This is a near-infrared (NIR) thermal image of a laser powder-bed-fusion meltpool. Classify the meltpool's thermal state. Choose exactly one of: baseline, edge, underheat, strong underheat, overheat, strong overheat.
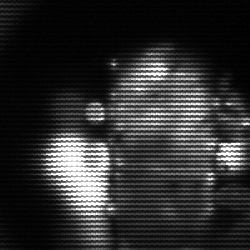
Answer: strong underheat